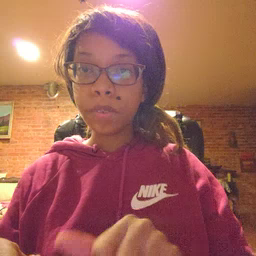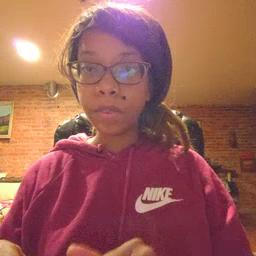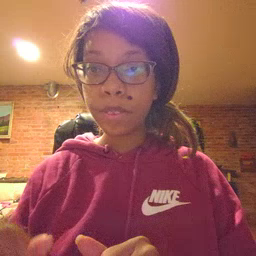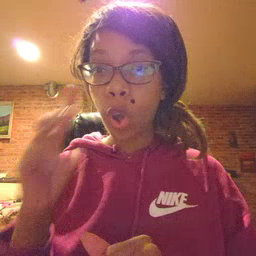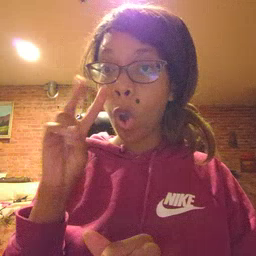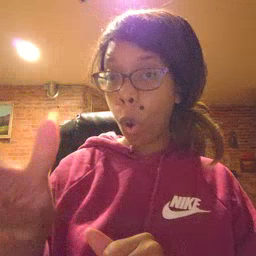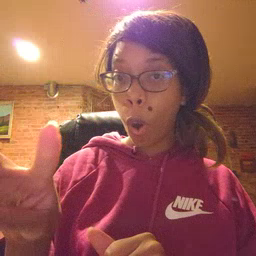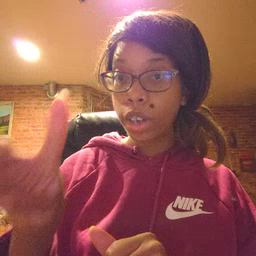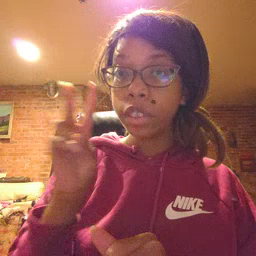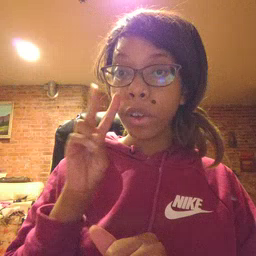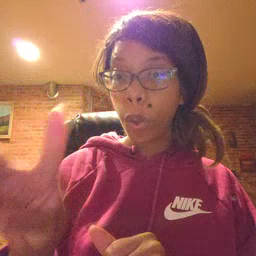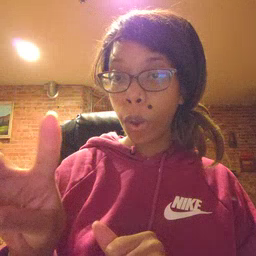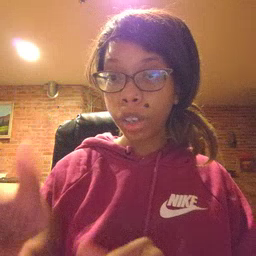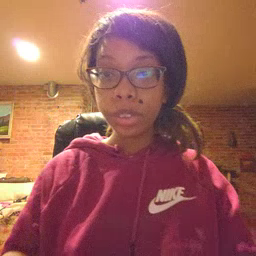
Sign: look